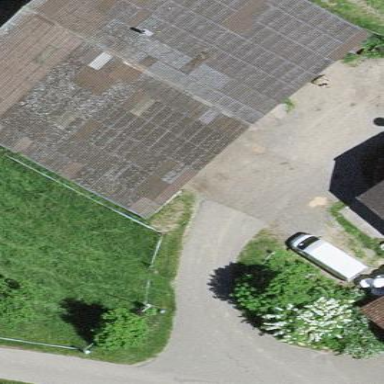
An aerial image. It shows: Rural barn.